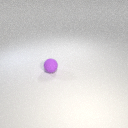
small purple rubber sphere